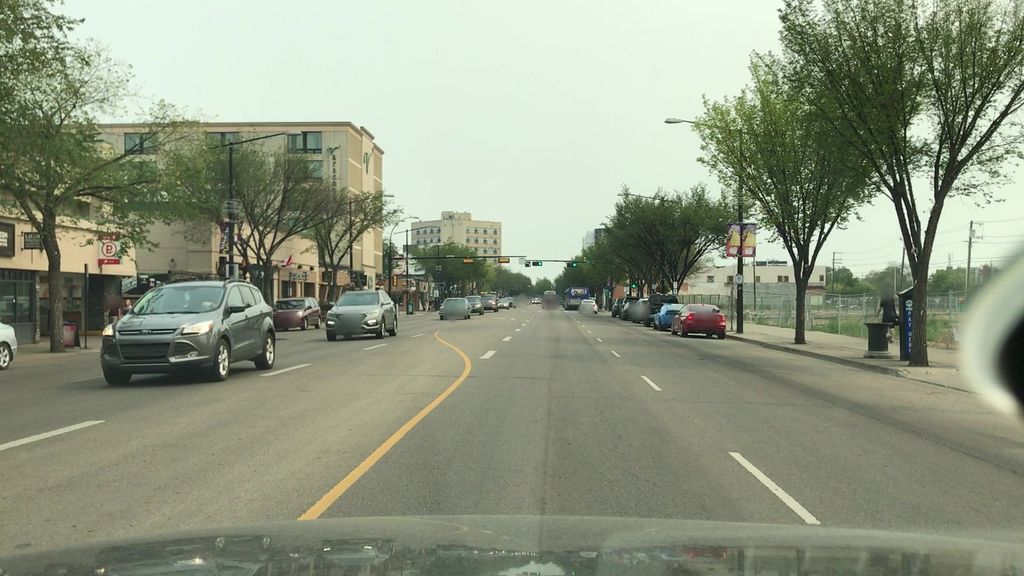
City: edmonton